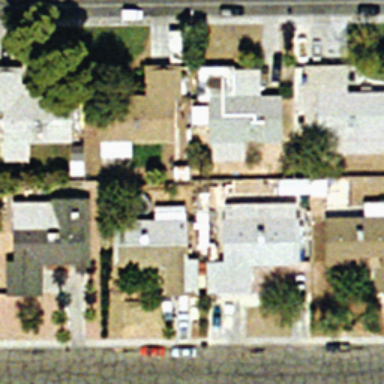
It is a medium residential area .